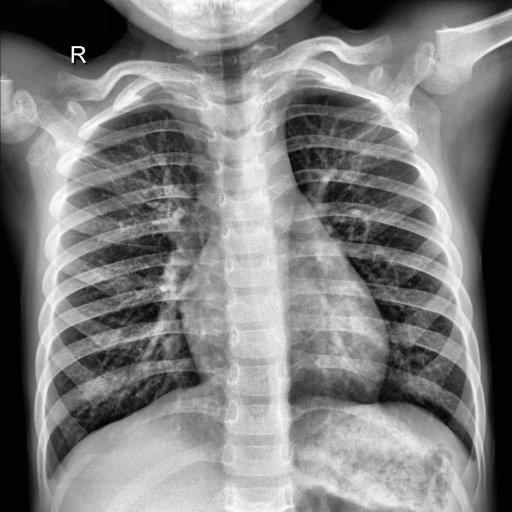
Finding: NORMAL